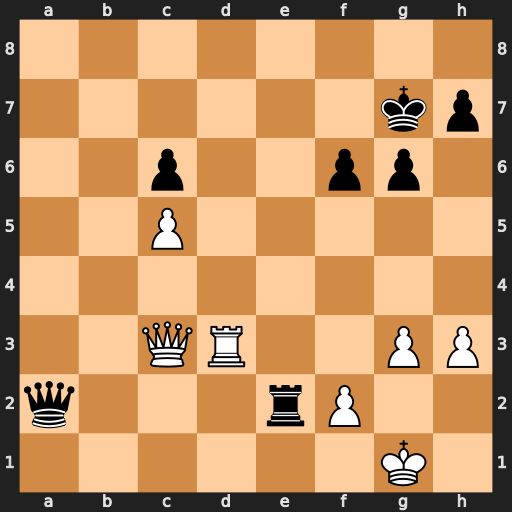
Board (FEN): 8/6kp/2p2pp1/2P5/8/2QR2PP/q3rP2/6K1
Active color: w
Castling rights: -
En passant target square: -
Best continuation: Rd7+ Qf7 Rxf7+